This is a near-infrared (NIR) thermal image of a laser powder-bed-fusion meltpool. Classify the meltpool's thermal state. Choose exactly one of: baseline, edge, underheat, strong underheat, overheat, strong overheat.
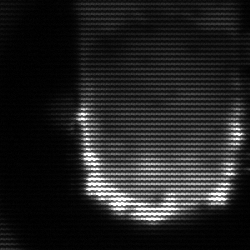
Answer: baseline